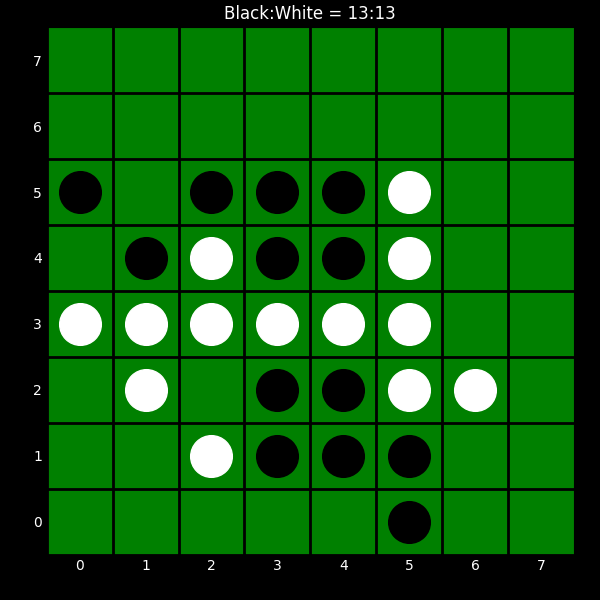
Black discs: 13
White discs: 13